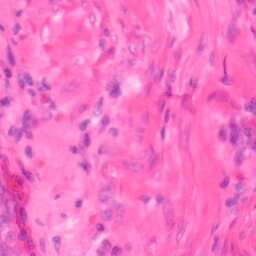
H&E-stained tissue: Colon